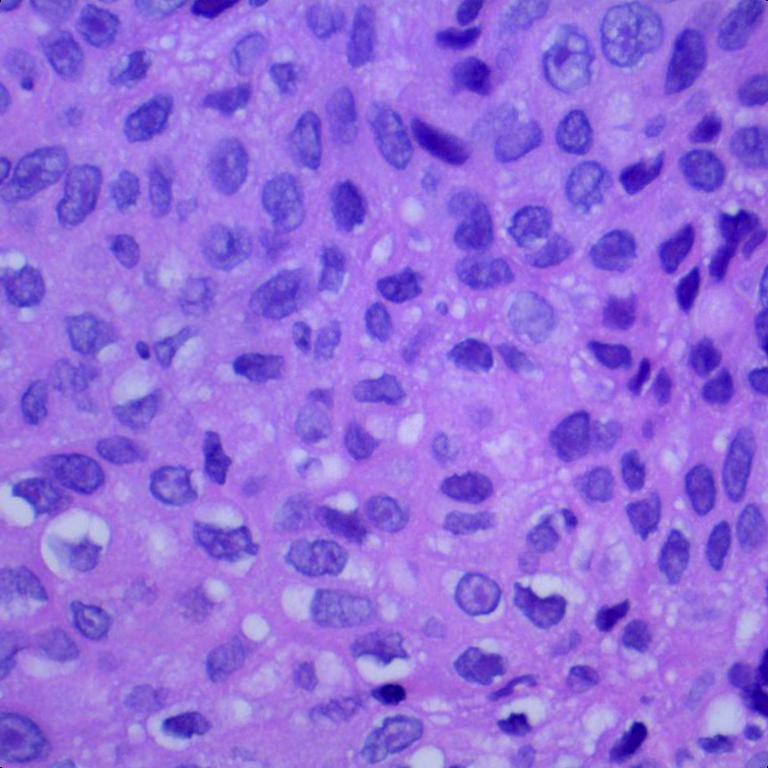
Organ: lung
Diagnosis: squamous carcinomas